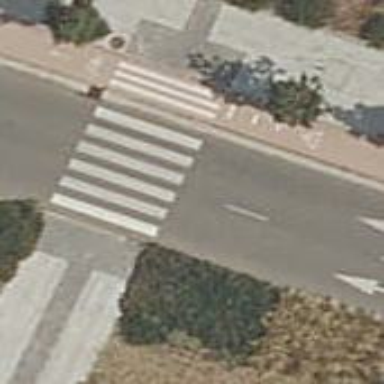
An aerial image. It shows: Uncontrolled crossing on the road.